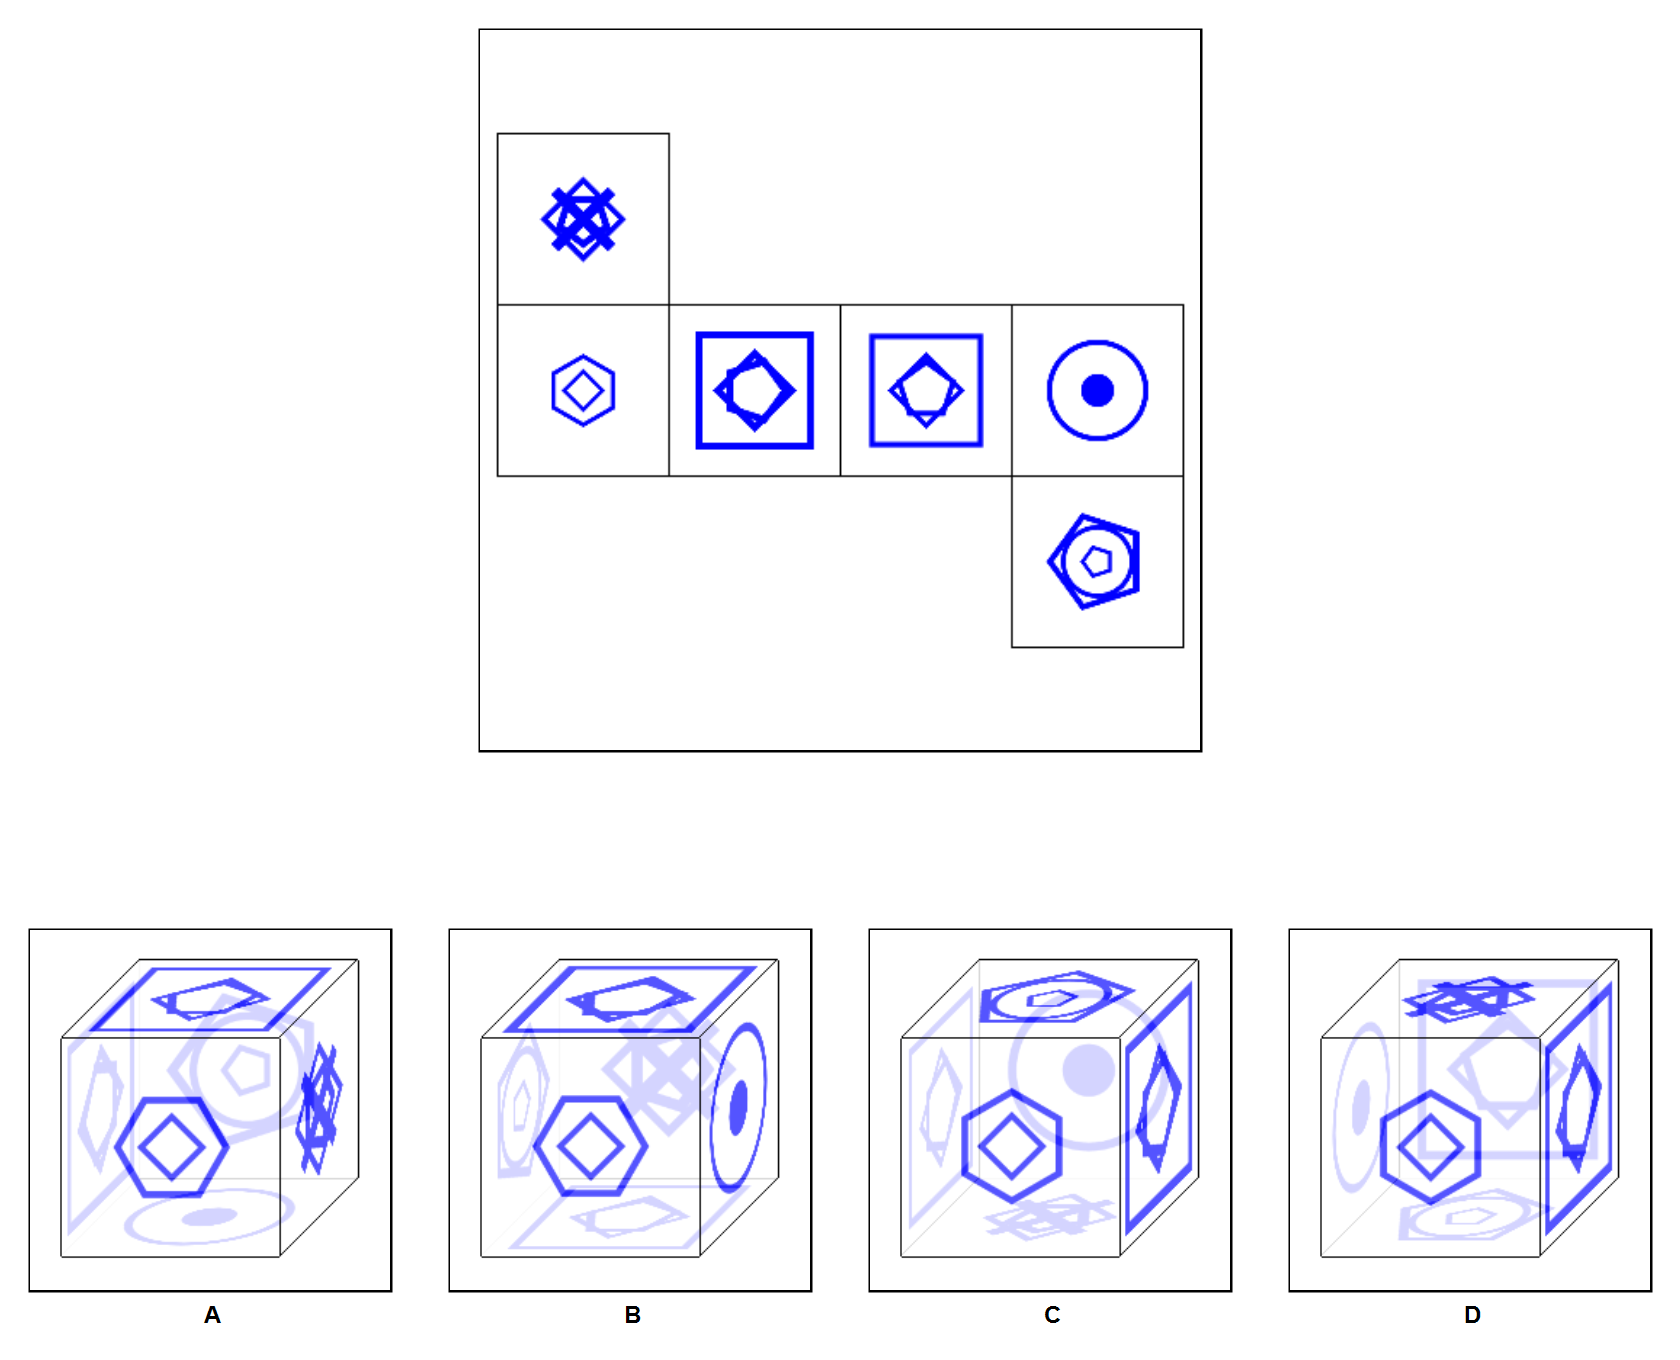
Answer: D